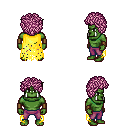
a pixel art fantasy rpg character, male body template, orc, green skin, yellow tattered cape, magenta pants, pink curly afro hairstyle, leather bracers, four views (front, back, left, right), 2x2 character sprite sheet, small pixel art, hard edges, no anti-aliasing